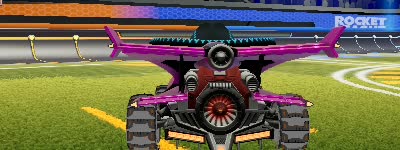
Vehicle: aftershock